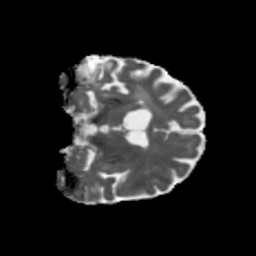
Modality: MD
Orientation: coronal
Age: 68
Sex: female
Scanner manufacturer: siemens
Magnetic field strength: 3 T
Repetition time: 5.47 s
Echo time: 0.0854 s